Field crop: maize
Growth stage: 1
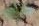
Species: datura